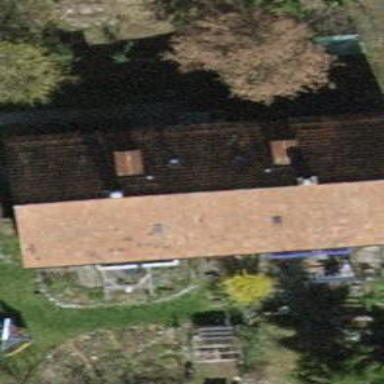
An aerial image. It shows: Building with tiled roof.